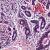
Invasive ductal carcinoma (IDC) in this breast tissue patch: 0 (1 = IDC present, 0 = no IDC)